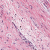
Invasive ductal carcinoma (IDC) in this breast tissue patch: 0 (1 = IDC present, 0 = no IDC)